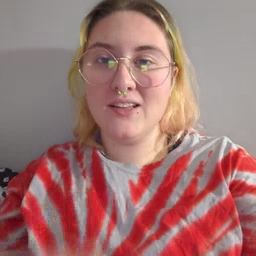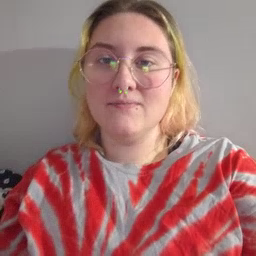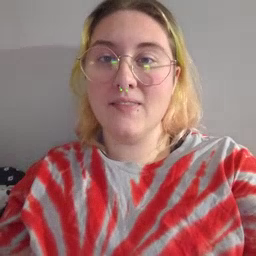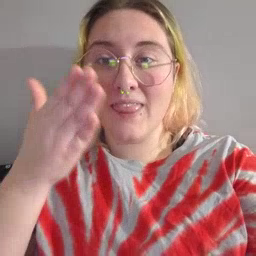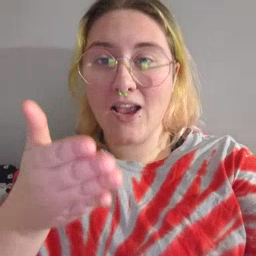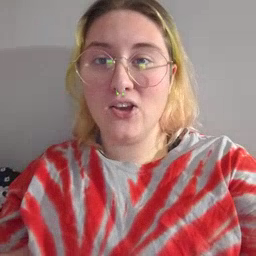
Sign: there